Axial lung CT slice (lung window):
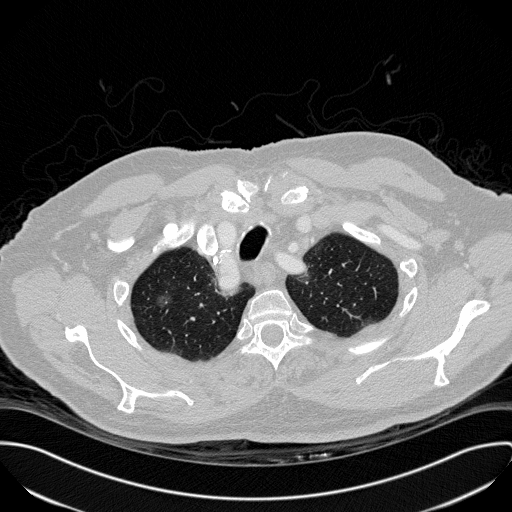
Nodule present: yes
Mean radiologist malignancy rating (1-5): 3.25